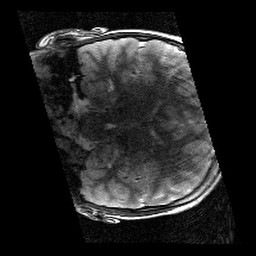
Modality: T2w
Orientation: coronal
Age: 11
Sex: male
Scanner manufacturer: siemens
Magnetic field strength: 3 T
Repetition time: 9.23 s
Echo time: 0.067 s